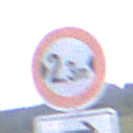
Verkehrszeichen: TatsaechlicheBreite2Komma3
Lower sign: RichtungsangabeDurchPfeile5
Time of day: SunriseSunset
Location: Outdoor (Nature)
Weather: PartlyCloudy
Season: NotSpecified
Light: Natural